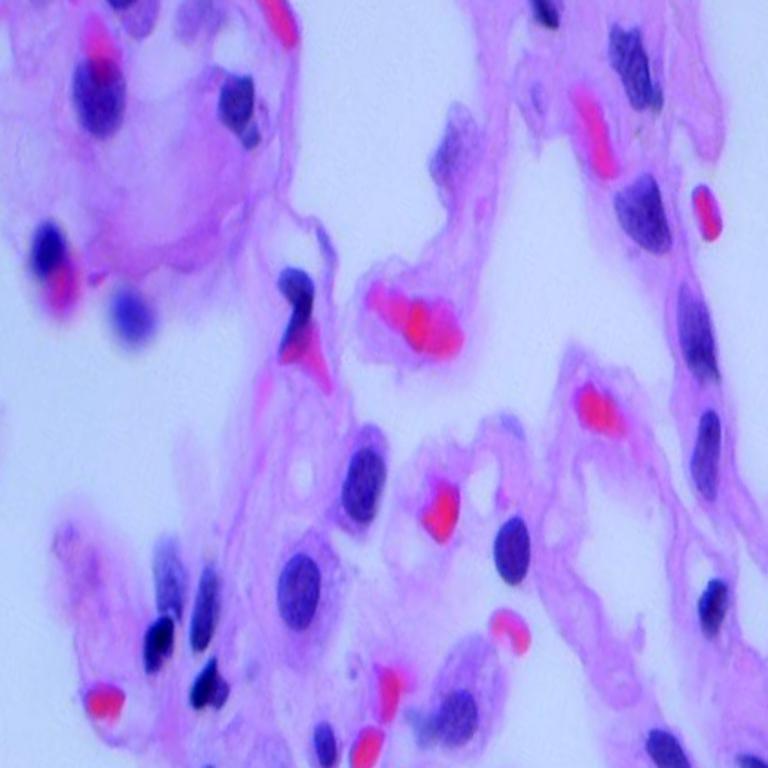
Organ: lung
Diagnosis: benign